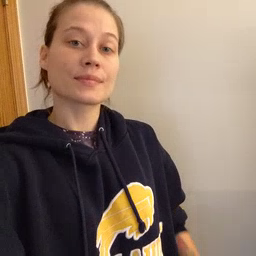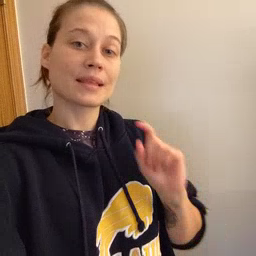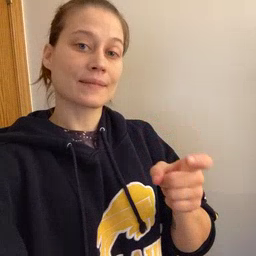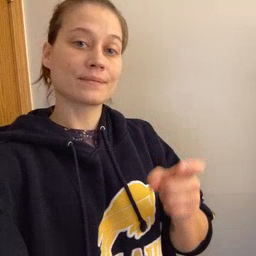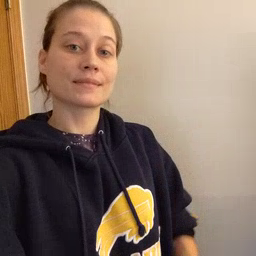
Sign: gift